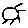
Label: sun